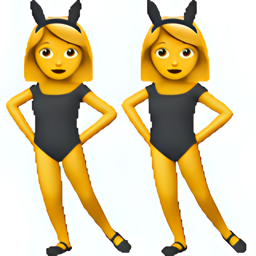
Name: women with bunny ears partying
Emoji: 👯‍♀️
Group: People & Body
Sub-group: person-activity